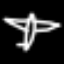
Label: airplane